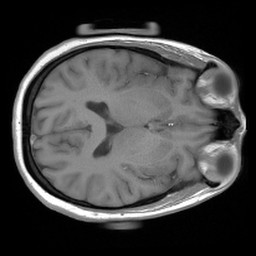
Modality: FLASH
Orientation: axial
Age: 30
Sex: female
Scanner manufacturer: siemens
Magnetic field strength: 3 T
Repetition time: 0.245 s
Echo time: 0.0026 s